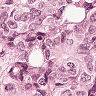
Metastatic tissue present: yes